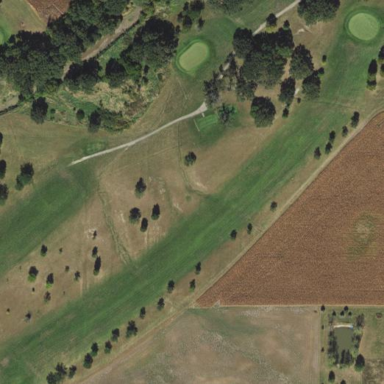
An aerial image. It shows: Golf fairway in the image.